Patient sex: M
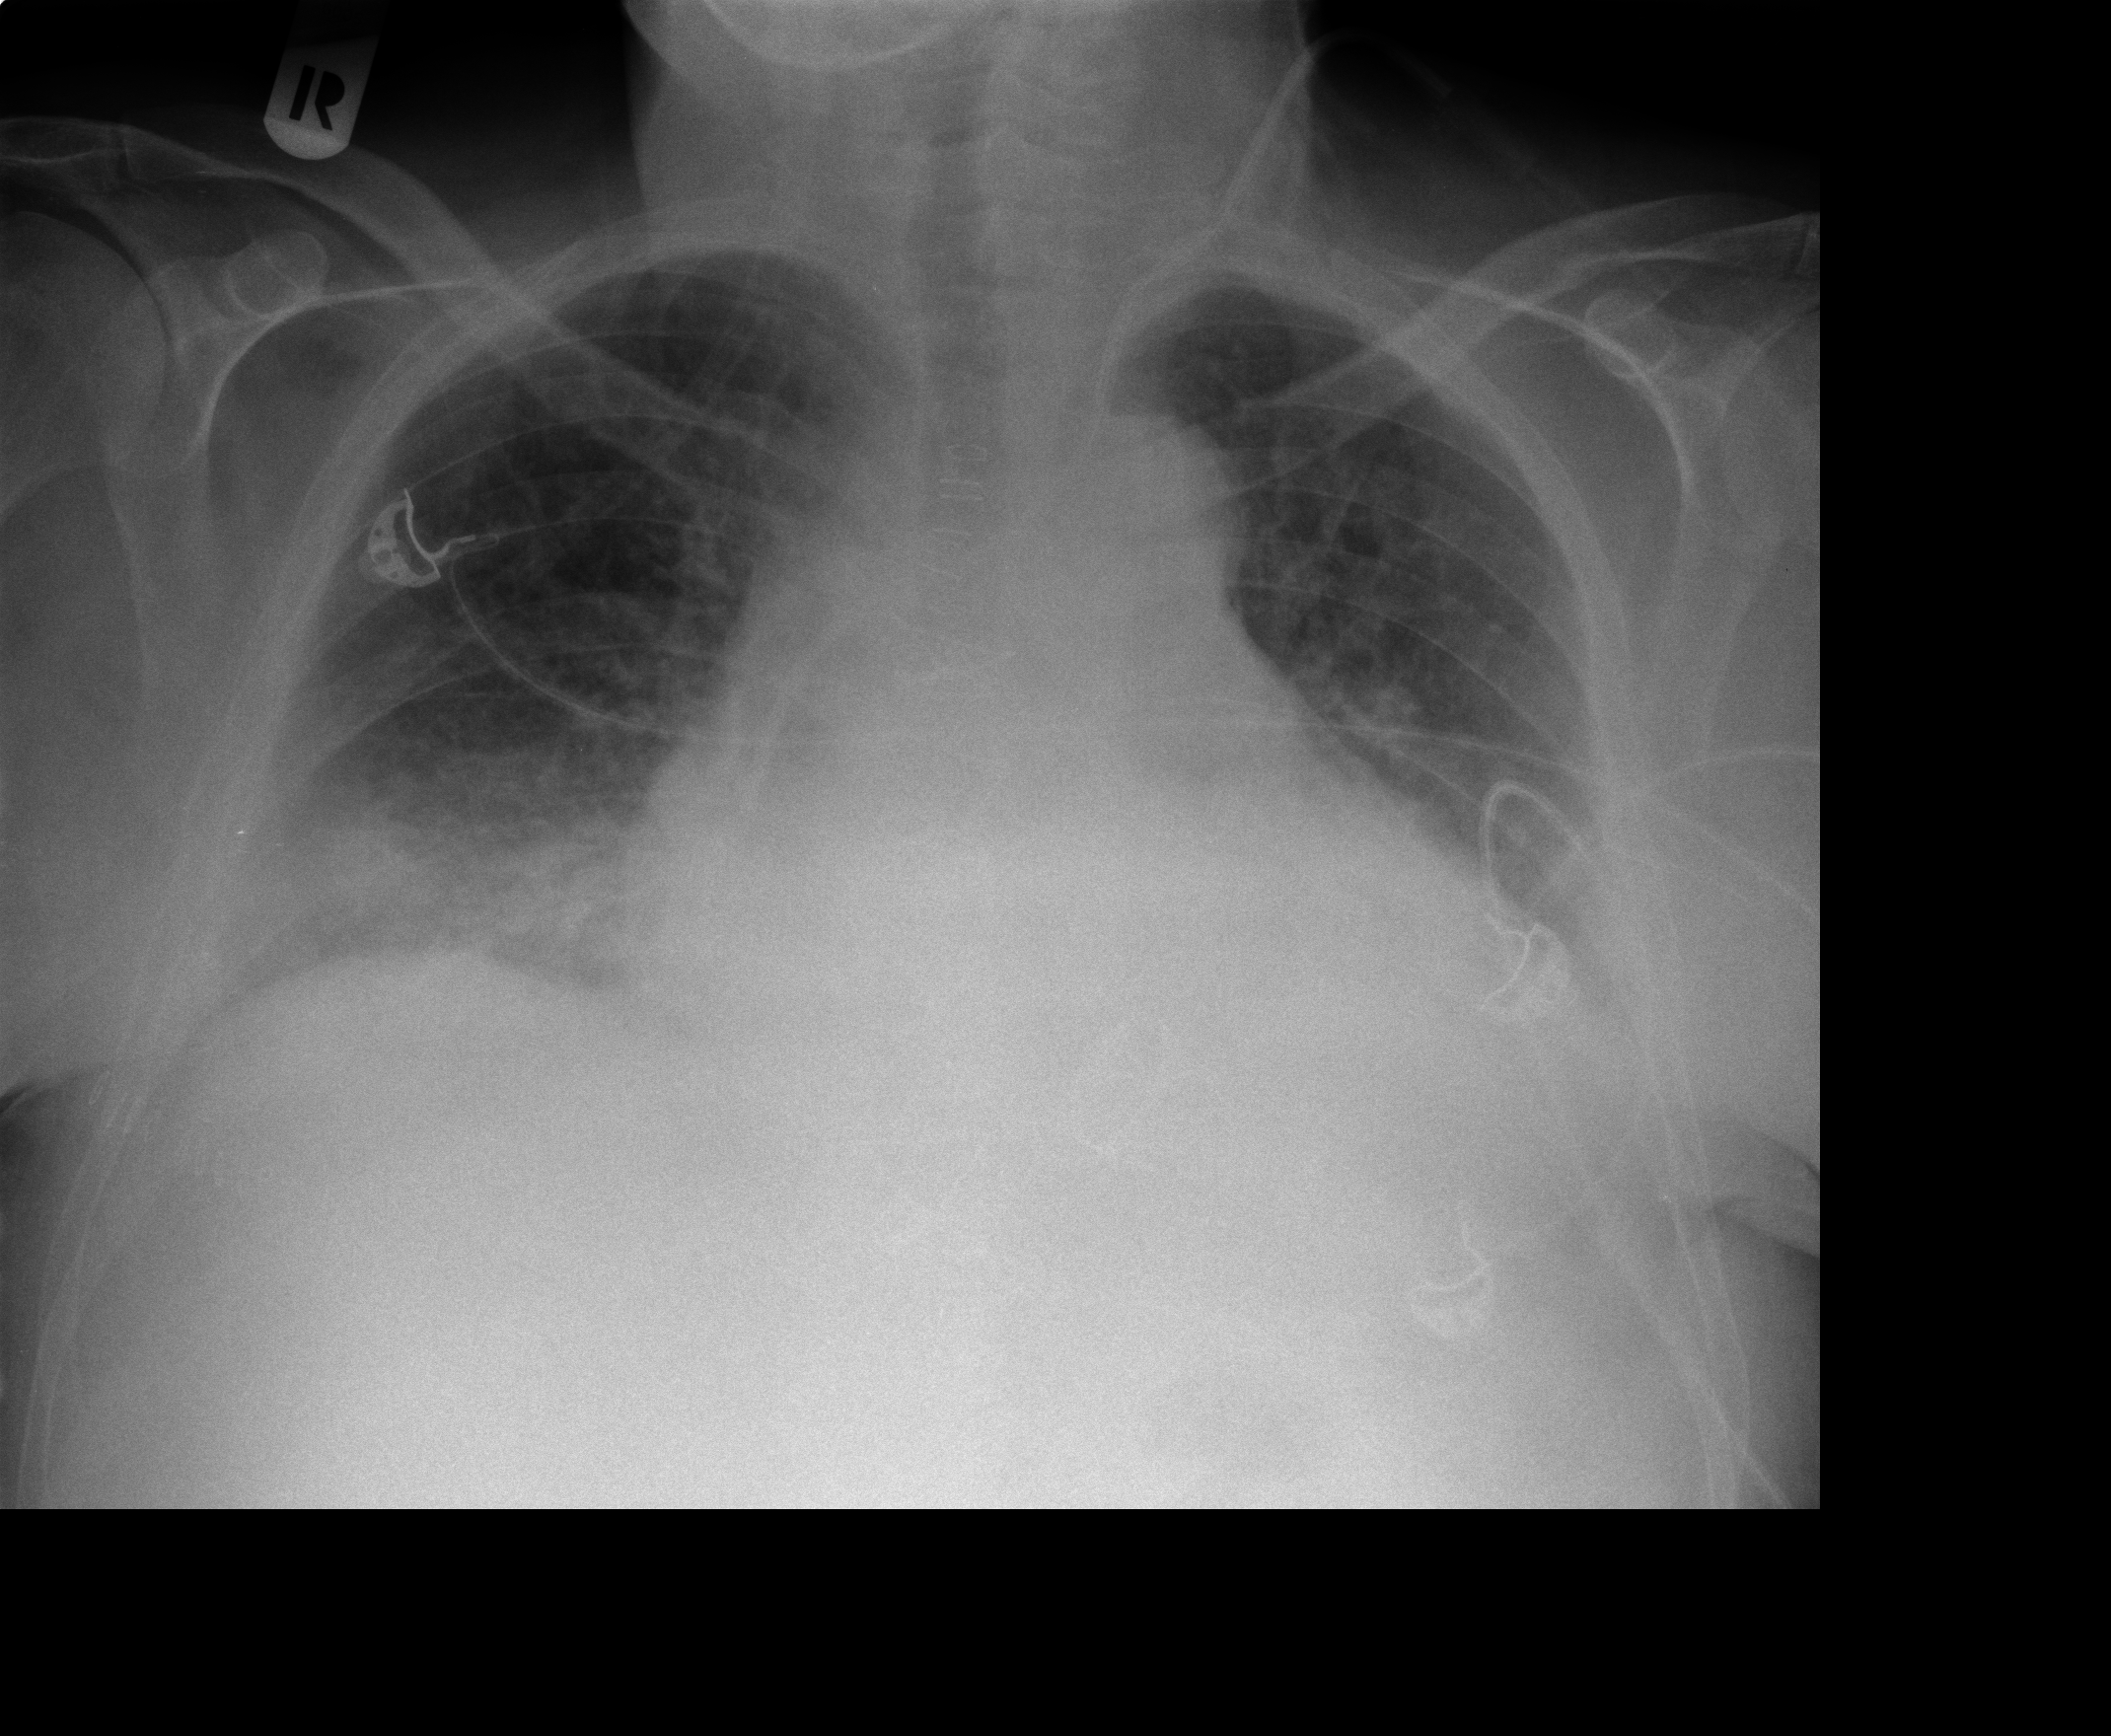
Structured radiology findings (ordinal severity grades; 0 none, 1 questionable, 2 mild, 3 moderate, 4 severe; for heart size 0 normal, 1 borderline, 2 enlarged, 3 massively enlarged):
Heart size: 3
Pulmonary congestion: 3
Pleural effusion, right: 0
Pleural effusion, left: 2
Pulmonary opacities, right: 3
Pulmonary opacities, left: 2
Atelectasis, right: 2
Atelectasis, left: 2